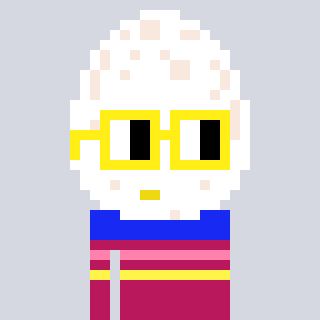
a pixel art character with square yellow glasses, a egg-shaped head and a darkpink-colored body on a cool background